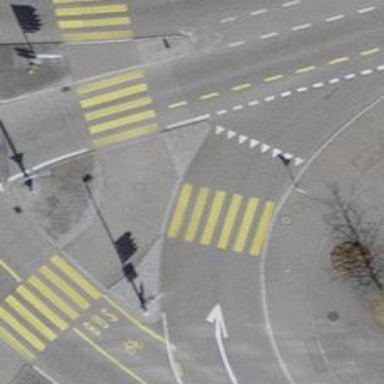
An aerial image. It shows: Traffic island located on footway.